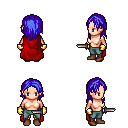
a pixel art fantasy rpg character, female body template, human, light skin, red cape, teal pants, blue long hairstyle, gold gloves, brown shoes, dagger, four views (front, back, left, right), 2x2 character sprite sheet, small pixel art, hard edges, no anti-aliasing